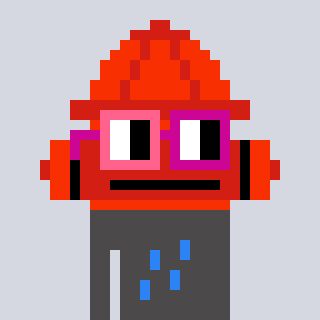
a pixel art character with square pink and red glasses, a fire hydrant-shaped head and a grayscale-colored body on a cool background